Aerial crown-view tile of a tropical tree (Barro Colorado Island, Panama), acquired 20241112:
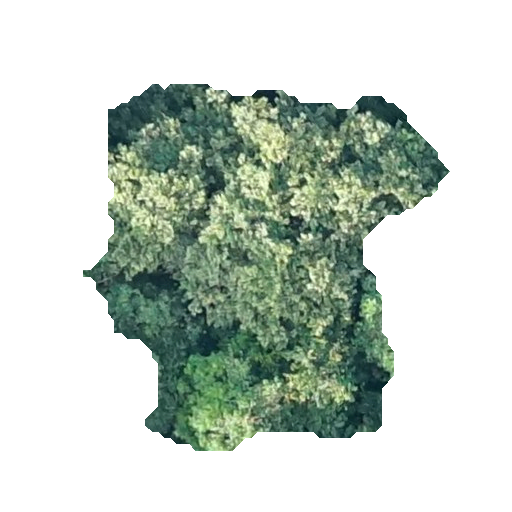
Species: Apeiba tibourbou
GBIF accepted scientific name: Apeiba tibourbou
Crown area: 143.724 m²